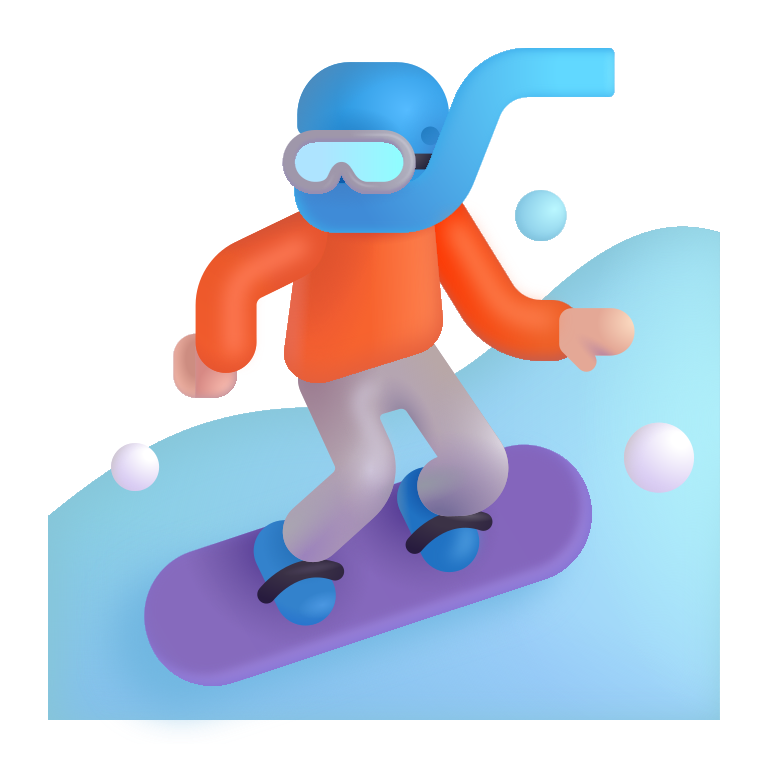
snowboarder color light